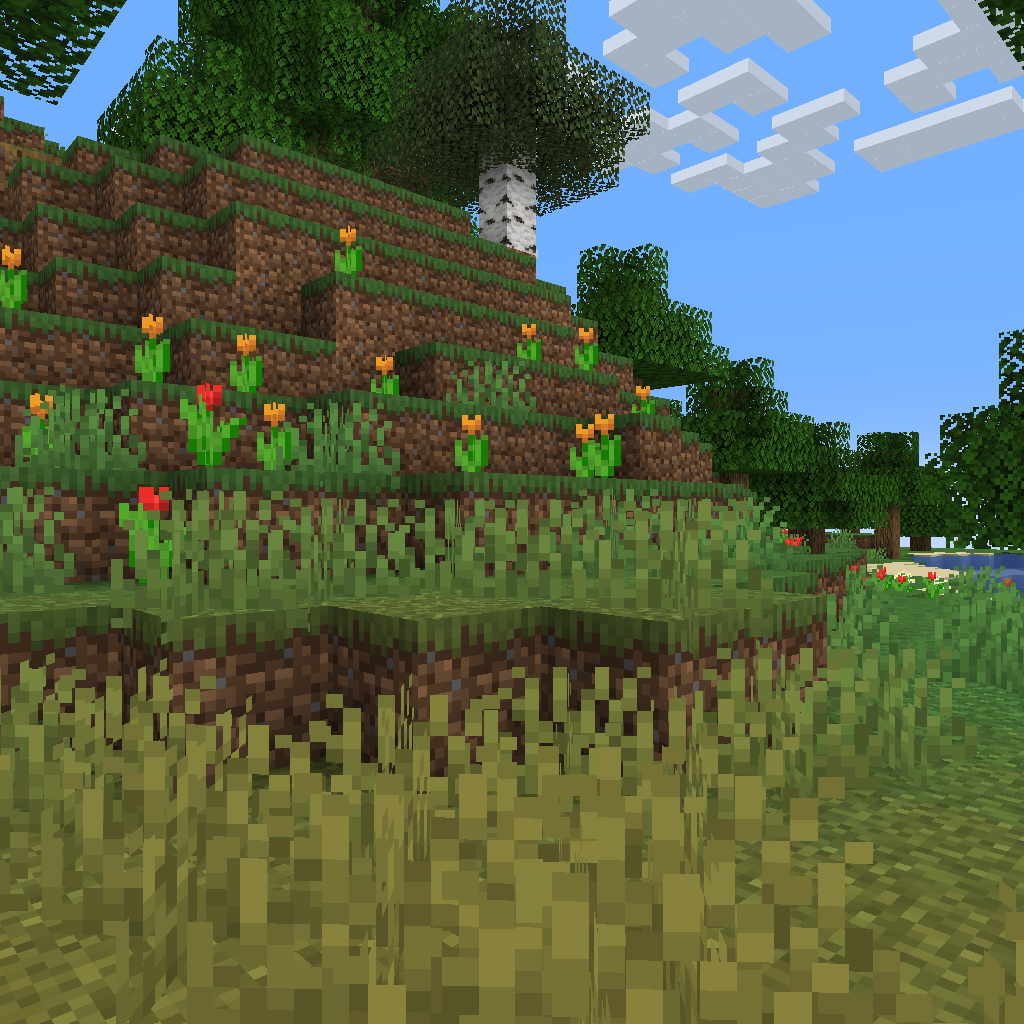
flower forest on hill